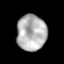
Tissue: prostate
Cell type: T cells
Senescence score: 0.2609
Nuclear area (px): 1045
Mean DAPI intensity: 178.489